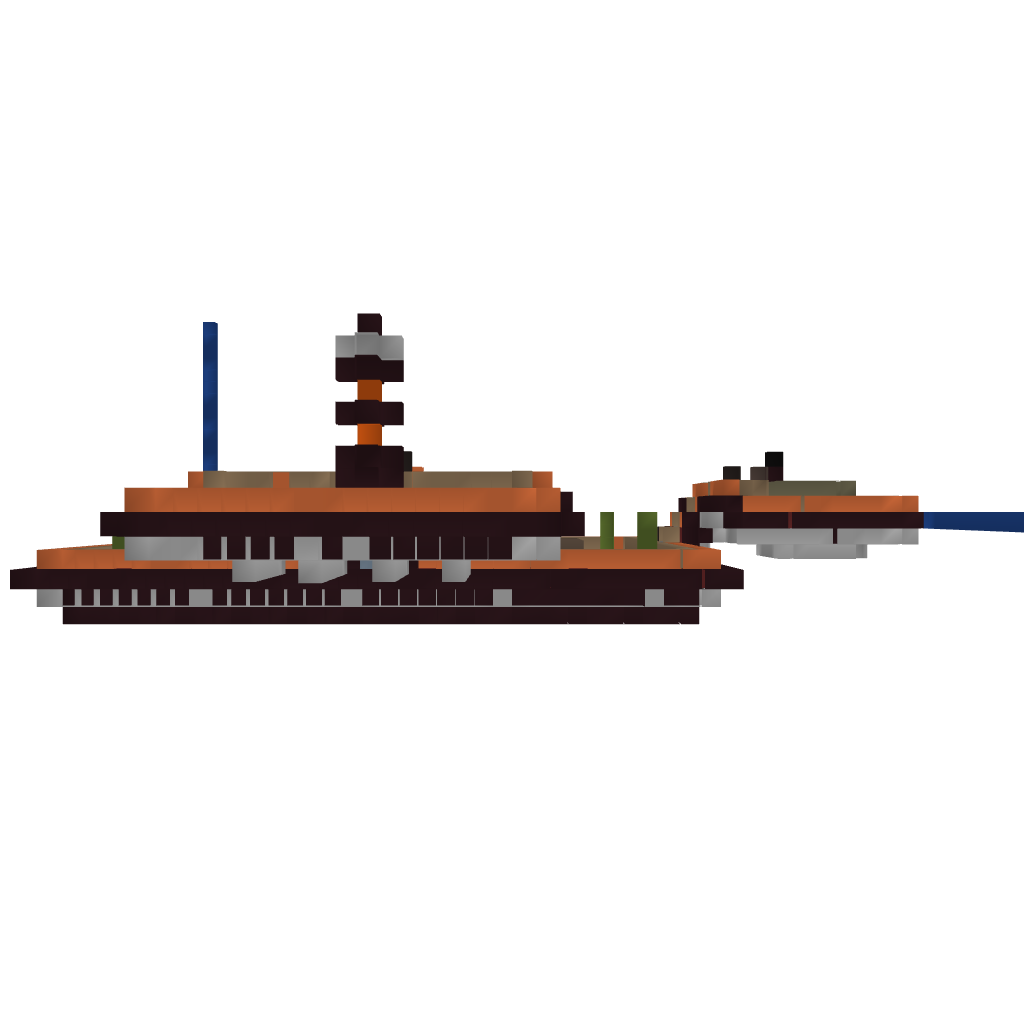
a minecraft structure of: Duckfarm